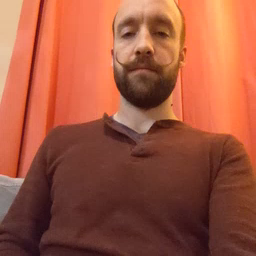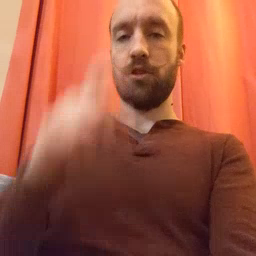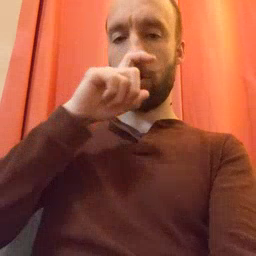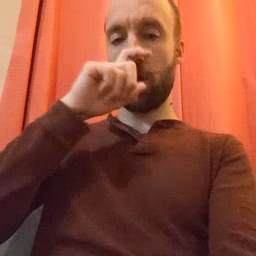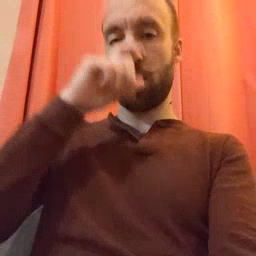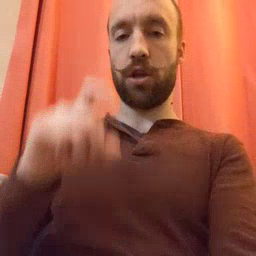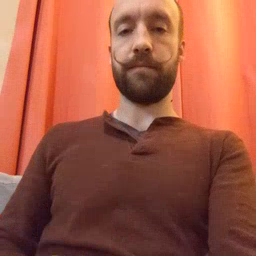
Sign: doll